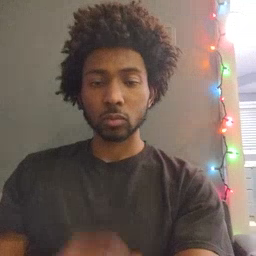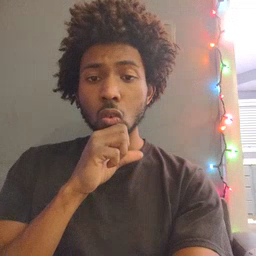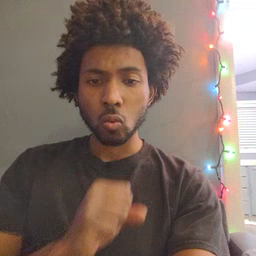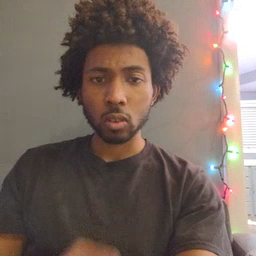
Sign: old